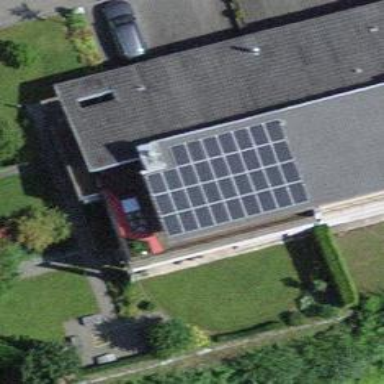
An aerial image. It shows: Solar power generator.